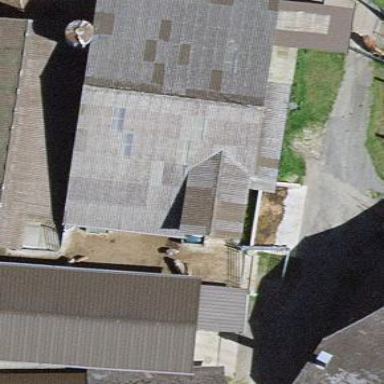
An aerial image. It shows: Sty building.